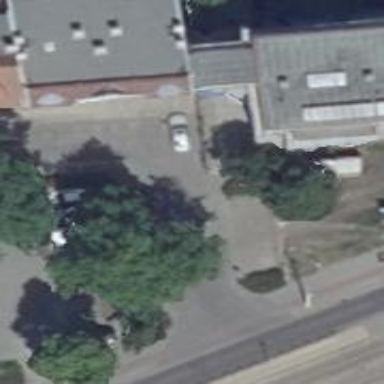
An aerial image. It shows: Parking area with sett surface.